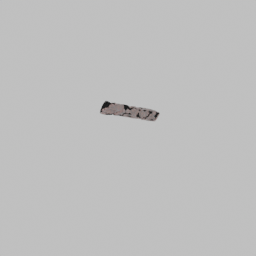
Label: architecture